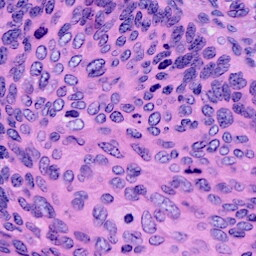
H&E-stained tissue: Cervix